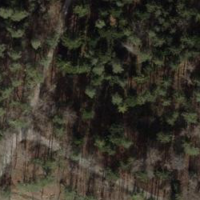
EUNIS habitat code: 43
Species observed at this site:
Pyrrhula pyrrhula